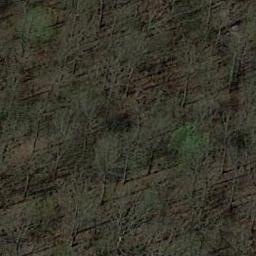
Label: forest